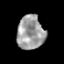
Tissue: prostate
Cell type: T cells
Senescence score: 0.3592
Nuclear area (px): 905
Mean DAPI intensity: 158.444